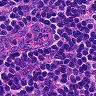
Metastatic tissue present: no